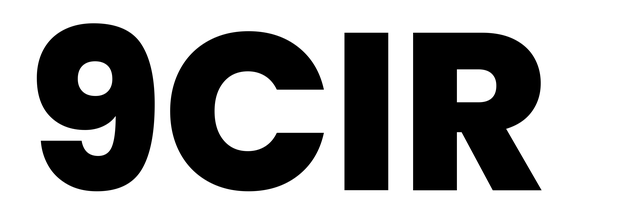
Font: Poppins-ExtraBold